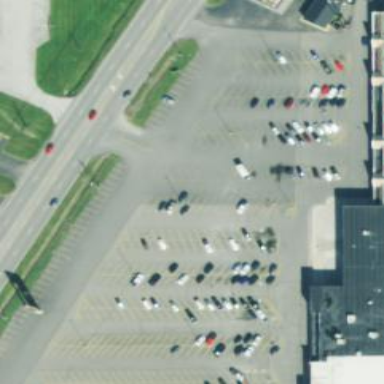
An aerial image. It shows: Parking area.